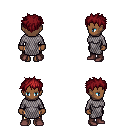
a pixel art fantasy rpg character, female body template, human, dark skin, chain mail, gold greaves, brunette bedhead hairstyle, maroon shoes, four views (front, back, left, right), 2x2 character sprite sheet, small pixel art, hard edges, no anti-aliasing